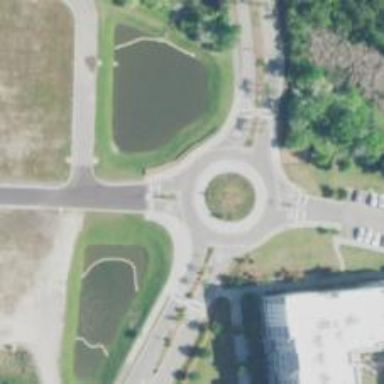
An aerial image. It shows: Tertiary road made of asphalt leading to roundabout junction.